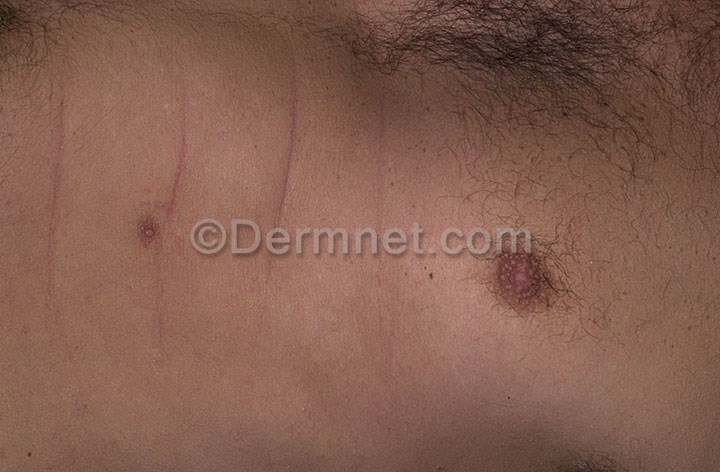
Disease: Seborrheic Keratoses and other Benign Tumors